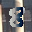
Label: 8